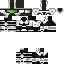
A female skeleton skin with dark skin, wearing brown helmet dressed in a green robe top and black pants, featuring a closed mouth.